Milling tool wear sample.
Tool blade image: 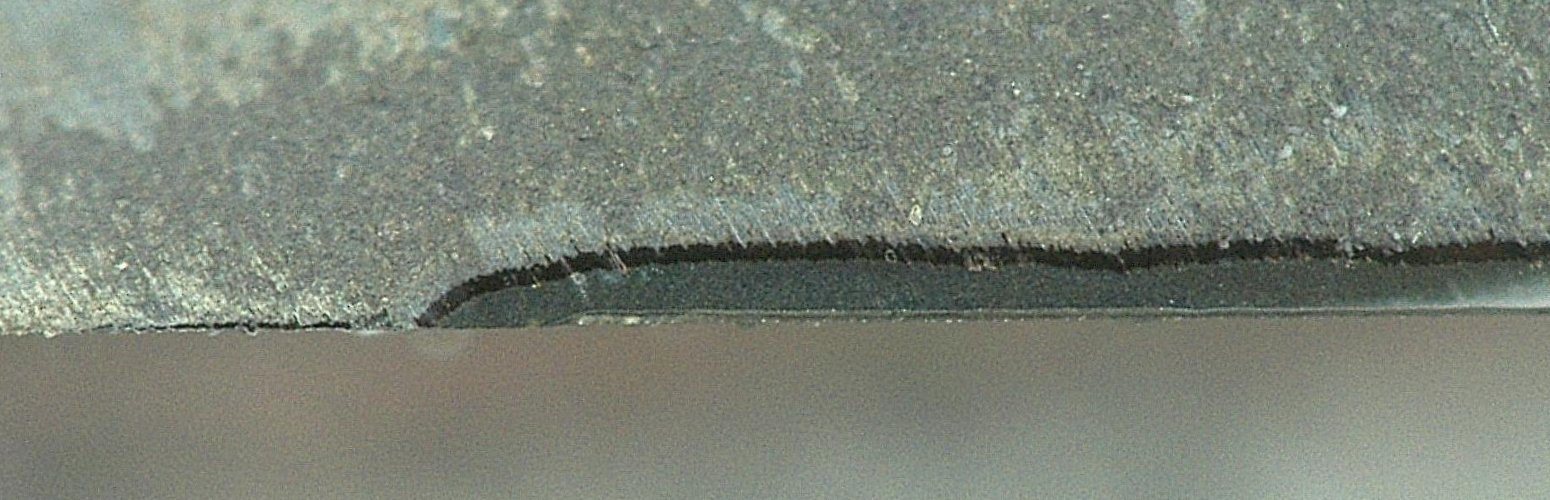
Chip image: 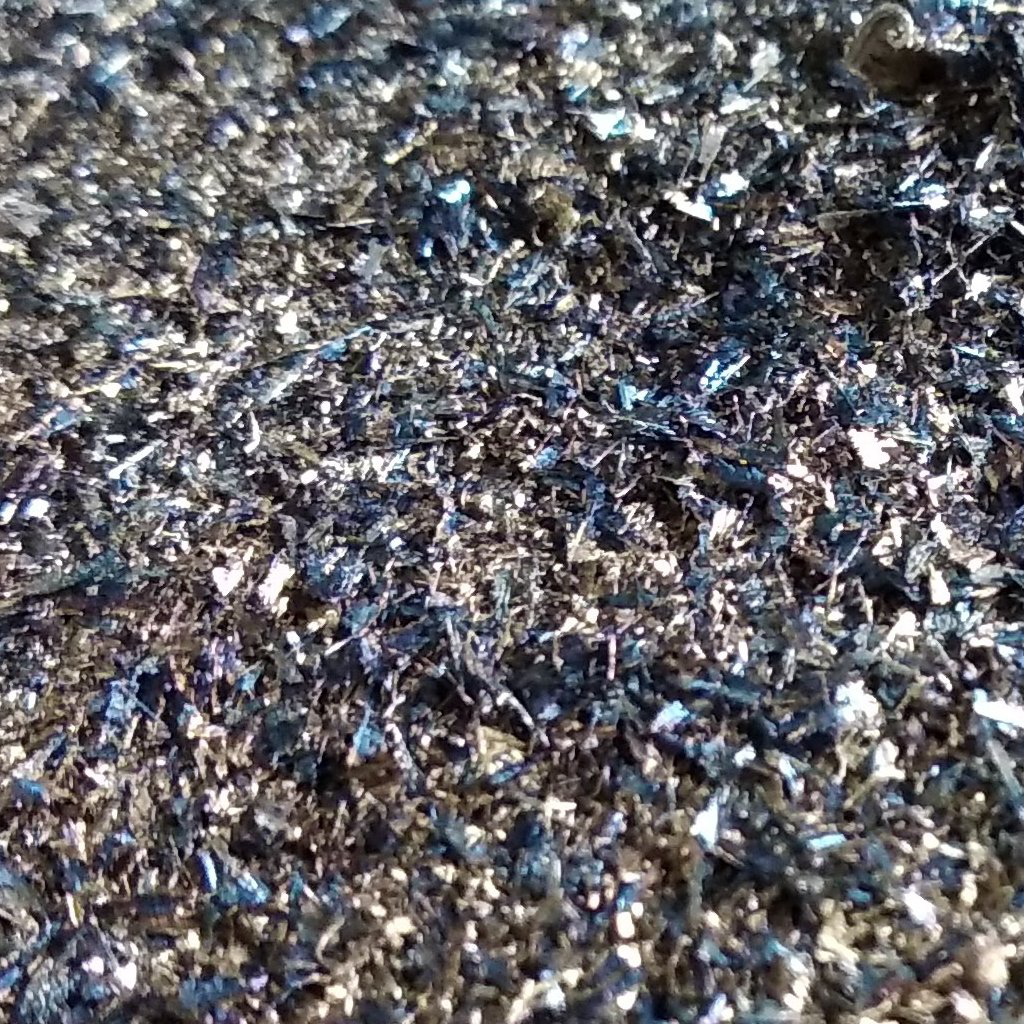
Workpiece image: 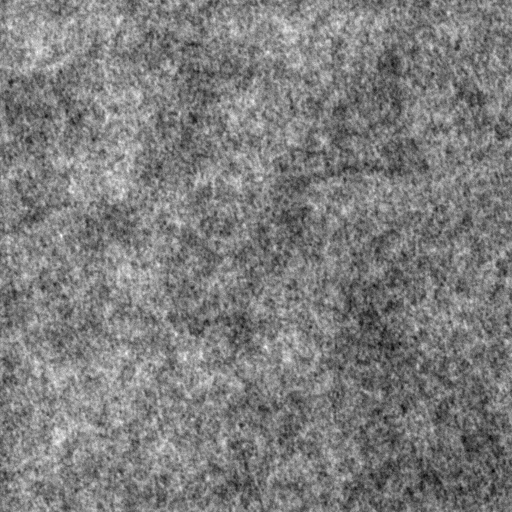
Tool wear state: dulled
Gaps: 78.83
Flank wear: 139.55
Overhang: 11.63
Force-signal Mel-spectrograms (X, Y, Z axes): 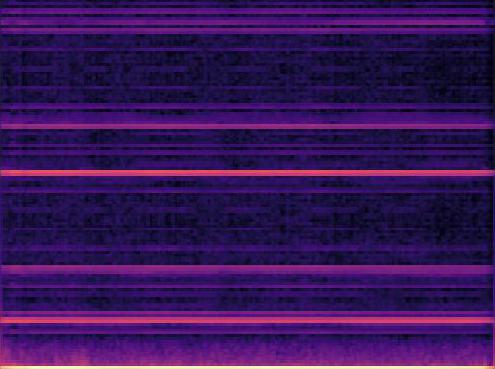 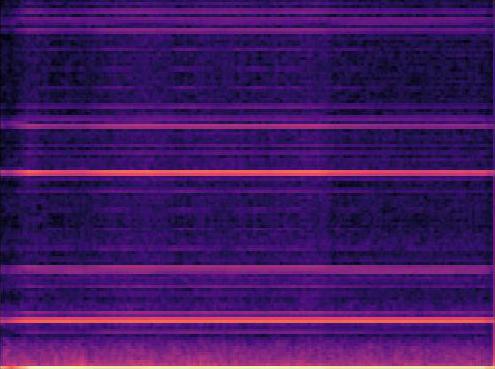 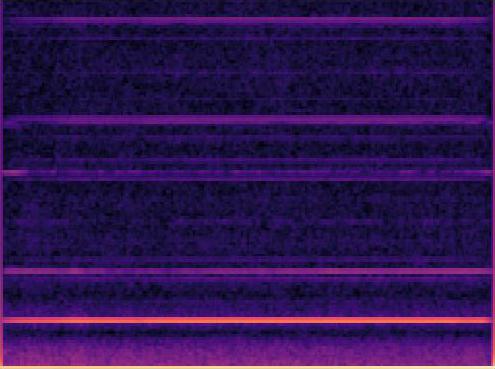
Force-signal scalograms (X, Y, Z axes): 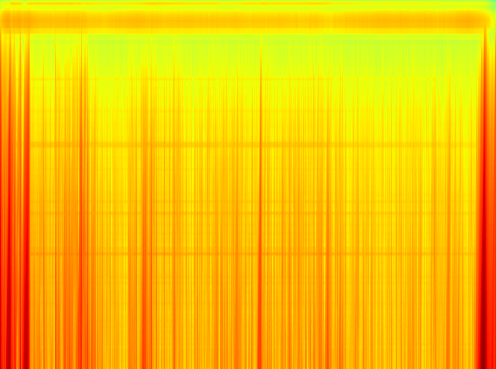 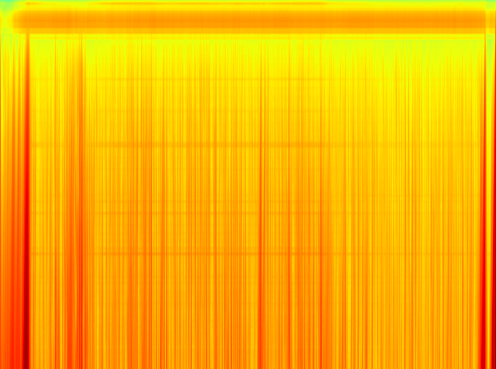 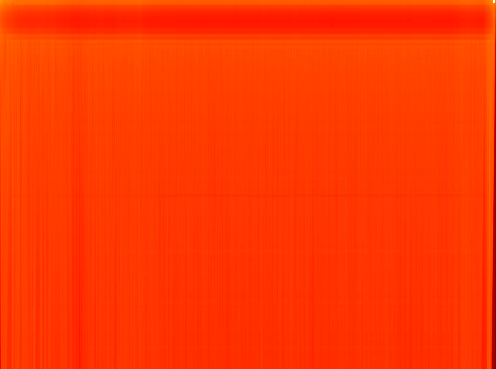
Force phase: accelerated_severe_wear